Aerial crown-view tile of a tropical tree (Barro Colorado Island, Panama), acquired 20250715:
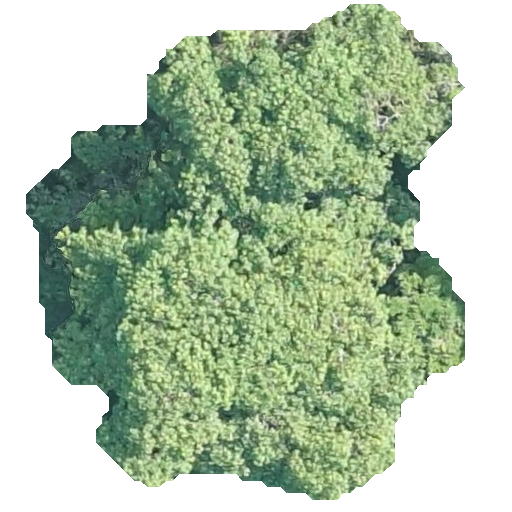
Species: Hura crepitans
GBIF accepted scientific name: Hura crepitans
Crown area: 233.412 m²